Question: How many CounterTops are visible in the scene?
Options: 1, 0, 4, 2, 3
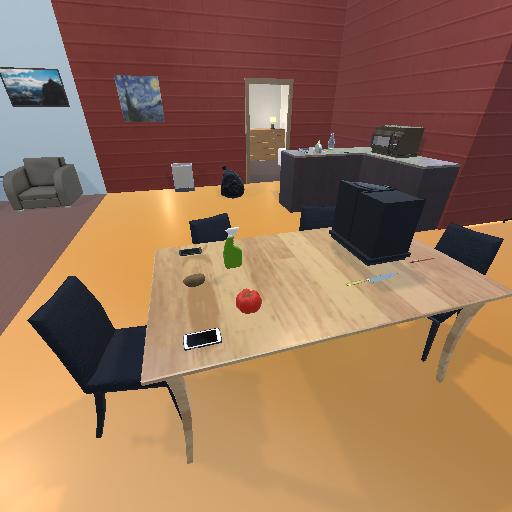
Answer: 1